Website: walmart
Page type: cart
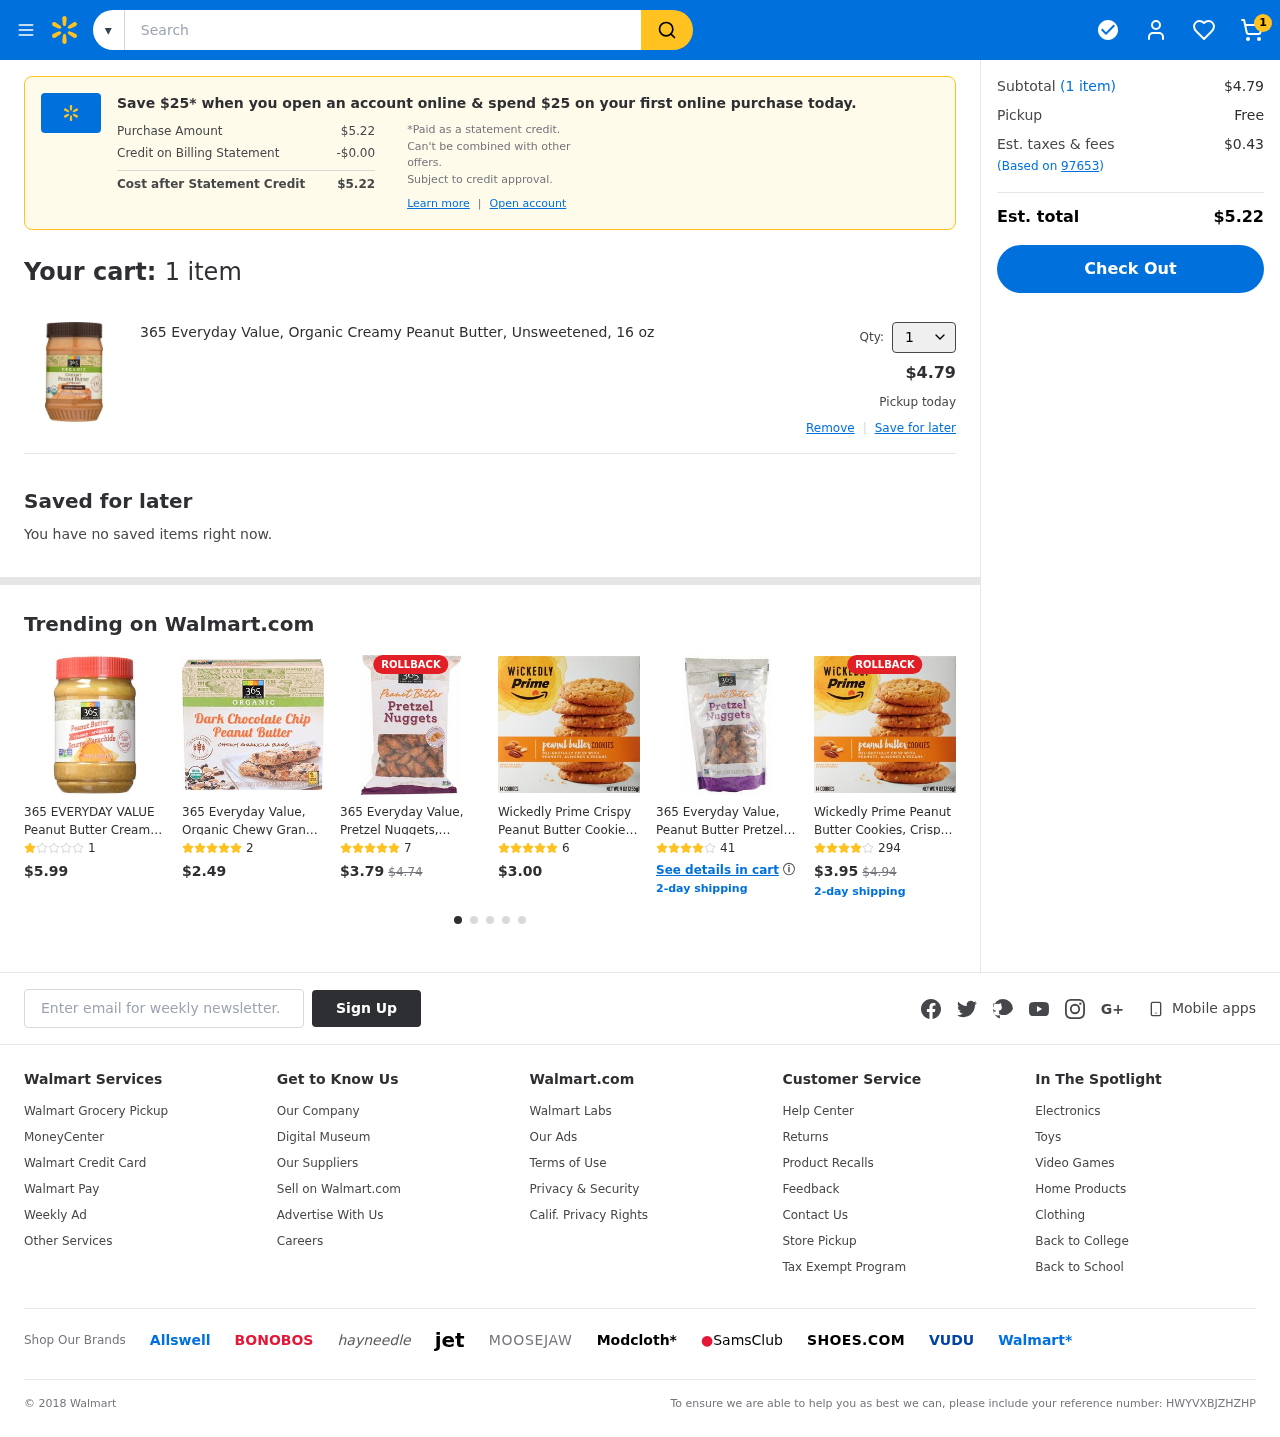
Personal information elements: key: PII_EMAIL
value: stephanie_todd@hotmail.com
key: PII_POSTCODE
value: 97653
Product elements: key: PRODUCT1_NAME
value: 365 Everyday Value, Organic Creamy Peanut Butter, Unsweetened, 16 oz
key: PRODUCT1_PRICE
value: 4.79
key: PRODUCT1_QUANTITY
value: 1
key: PRODUCT2_NAME
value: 365 EVERYDAY VALUE Peanut Butter Creamy, 500 GR
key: PRODUCT2_NUM_RATINGS
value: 1
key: PRODUCT2_PRICE
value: $5.99
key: PRODUCT3_NAME
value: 365 Everyday Value, Organic Chewy Granola Bars, Dark Chocolate Chip Peanut Butter (6 - 1.23 bars), 7
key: PRODUCT3_NUM_RATINGS
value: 2
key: PRODUCT3_PRICE
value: $2.49
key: PRODUCT4_NAME
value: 365 Everyday Value, Pretzel Nuggets, Peanut Butter, 10 oz
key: PRODUCT4_NUM_RATINGS
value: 7
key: PRODUCT4_PRICE
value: $3.79
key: PRODUCT4_ORIGINAL_PRICE
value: $4.74
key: PRODUCT5_NAME
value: Wickedly Prime Crispy Peanut Butter Cookies, 14ct
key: PRODUCT5_NUM_RATINGS
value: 6
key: PRODUCT5_PRICE
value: $3.00
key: PRODUCT6_NAME
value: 365 Everyday Value, Peanut Butter Pretzel Nuggets, 18 oz
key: PRODUCT6_NUM_RATINGS
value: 41
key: PRODUCT7_NAME
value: Wickedly Prime Peanut Butter Cookies, Crispy, 14ct
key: PRODUCT7_NUM_RATINGS
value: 294
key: PRODUCT7_PRICE
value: $3.95
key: PRODUCT7_ORIGINAL_PRICE
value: $4.94
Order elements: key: ORDER_NUM_ITEMS
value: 1
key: ORDER_TOTAL
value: $5.22
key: ORDER_NUM_ITEMS
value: (1 item)
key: ORDER_NUM_ITEMS
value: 1 item
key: ORDER_SUBTOTAL
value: $4.79
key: ORDER_TAX
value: $0.43
Search elements: key: HEADER_SEARCH
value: Search